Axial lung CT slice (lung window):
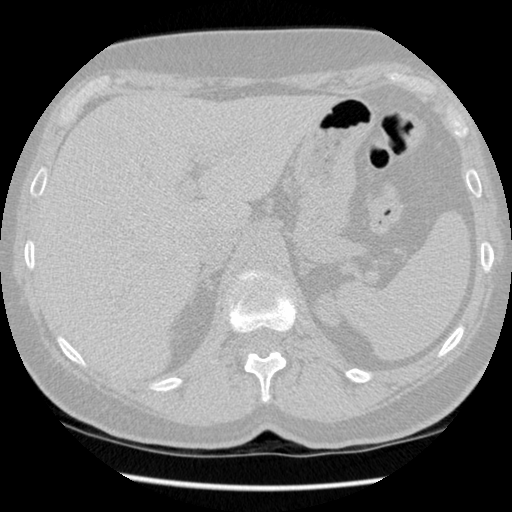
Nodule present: no